Question: I'm studying about 'AngularJS' and I have a doubt about how we can submit a form and what we expect.
What I want is that when I submit a Form, I'll be redirected to another View.
So, with '$http' in Angular, I Post some data to my method 'Bills_Angular' that exist in my MVC Controller, so, if this method return a View, I expect that I'll be redirected to respective View, and in Firebug this request exists and returns the page, but not appears the page for me.
'''
var myModule= angular.module('myModule', ['ngRoute']);
myModule.controller("newBillsToPayController", function ($scope, $http, $location) {
// Handle Button 'Finish' click
$scope.btnFinish = function () {
$http({
method: "POST",
url: "Bills_Angular",
data: {
Fornecedor: $scope.fornecedor
},
headers: { 'Content-Type': 'application/x-www-form-urlencoded' }
}).success(function (data) {
$location.path("/Bills_Angular");
}).error(function () {
alert("Error");
});
};
});
'''
'''
<form method="post" name="formulary">
<div class="panel-body ng-scope" ng-controller="newBillsToPayController">
<newbillstopay></newbillstopay>
<div class="col-md-11" style="margin-bottom: 20px;">
<button ng-click="btnFinish()" class="btn btn-success" id="btnFinish" style="box-shadow: none; float: right;"><span class="glyphicon glyphicon-ok"></span> Finish</button>
</div>
</div>
</form>
'''
'''
public ActionResult Bills_Angular(Models.NewBills model)
{
return View(model);
}
'''
Here's what I saw in Firebug (The name is different because I translated my question to make easier to understand)

- ''ngRoute'''angular-route.js'- 'success'
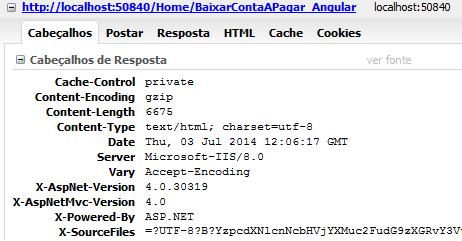
Answer: because you making ajax call to server you can't redirect on server side that has to be done on client side
Use $location.path("/route");
'''
var myModule = angular.module('myModule', [ngRoute]);
myModule.controller("newBillsToPayController", function ($scope, $http, $location) {
// Handle Button 'Finish' click
$scope.btnFinish = function () {
$http({
method: "POST",
url: "Bills_Angular",
data: {
Fornecedor: $scope.fornecedor
},
headers: { 'Content-Type': 'application/x-www-form-urlencoded' }
}).success(function (data) {
//to change the angular view use $location t0 redirect
$location.path("/route-where-you-want-to-go");
//to redirect to page outside current angular app use 'window.location':
//window.location = "/path-where-you-want-to-go
}).error(function () {
alert("Error");
});
};
});
'''